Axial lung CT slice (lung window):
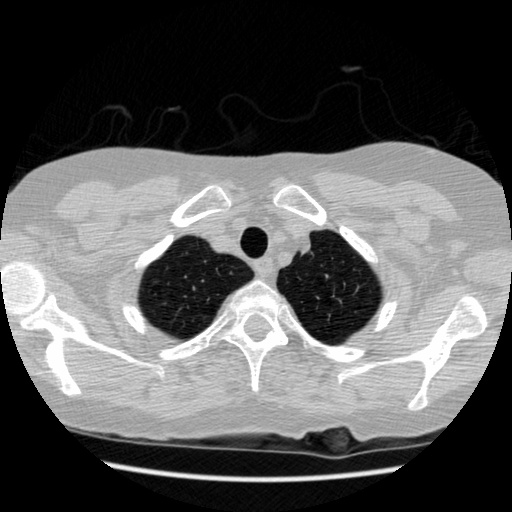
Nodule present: no